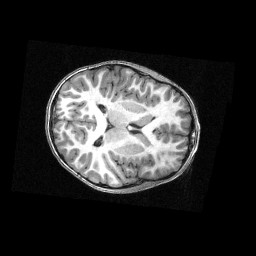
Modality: T1w
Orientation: axial
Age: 11
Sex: male
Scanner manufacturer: siemens
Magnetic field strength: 3 T
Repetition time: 2.3 s
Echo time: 0.00336 s